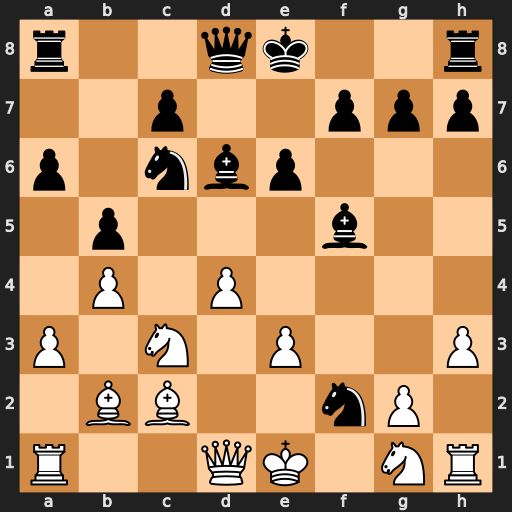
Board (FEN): r2qk2r/2p2ppp/p1nbp3/1p3b2/1P1P4/P1N1P2P/1BB2nP1/R2QK1NR
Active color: w
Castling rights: KQkq
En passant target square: -
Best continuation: Kxf2 Bxc2 Qxc2